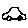
Label: car